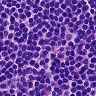
Metastatic tissue present: no